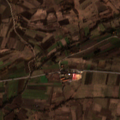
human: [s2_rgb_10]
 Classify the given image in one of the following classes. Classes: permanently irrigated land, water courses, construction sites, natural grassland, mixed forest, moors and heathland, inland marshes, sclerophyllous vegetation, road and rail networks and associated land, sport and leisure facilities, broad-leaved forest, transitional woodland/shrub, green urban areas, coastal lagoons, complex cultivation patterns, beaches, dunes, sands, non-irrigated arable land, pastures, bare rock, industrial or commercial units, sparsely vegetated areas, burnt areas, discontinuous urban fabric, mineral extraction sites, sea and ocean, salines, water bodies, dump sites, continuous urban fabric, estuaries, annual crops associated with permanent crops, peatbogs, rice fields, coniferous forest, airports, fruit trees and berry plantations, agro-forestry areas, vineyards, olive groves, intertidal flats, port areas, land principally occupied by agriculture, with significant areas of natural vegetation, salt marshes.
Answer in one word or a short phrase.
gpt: pastures, complex cultivation patterns, land principally occupied by agriculture, with significant areas of natural vegetation